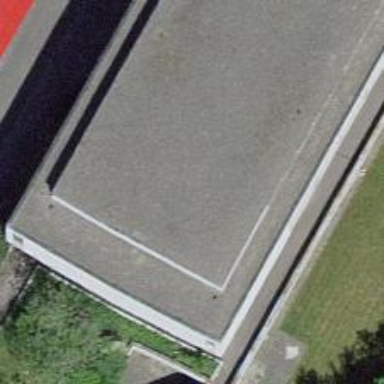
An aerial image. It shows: Museum.